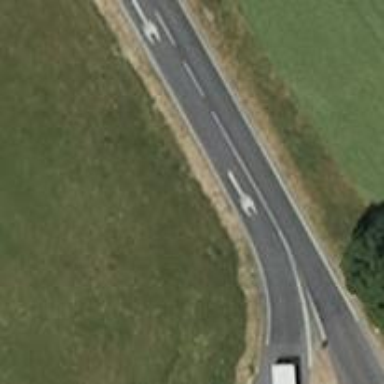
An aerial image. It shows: Secondary road with asphalt surface.